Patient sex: M
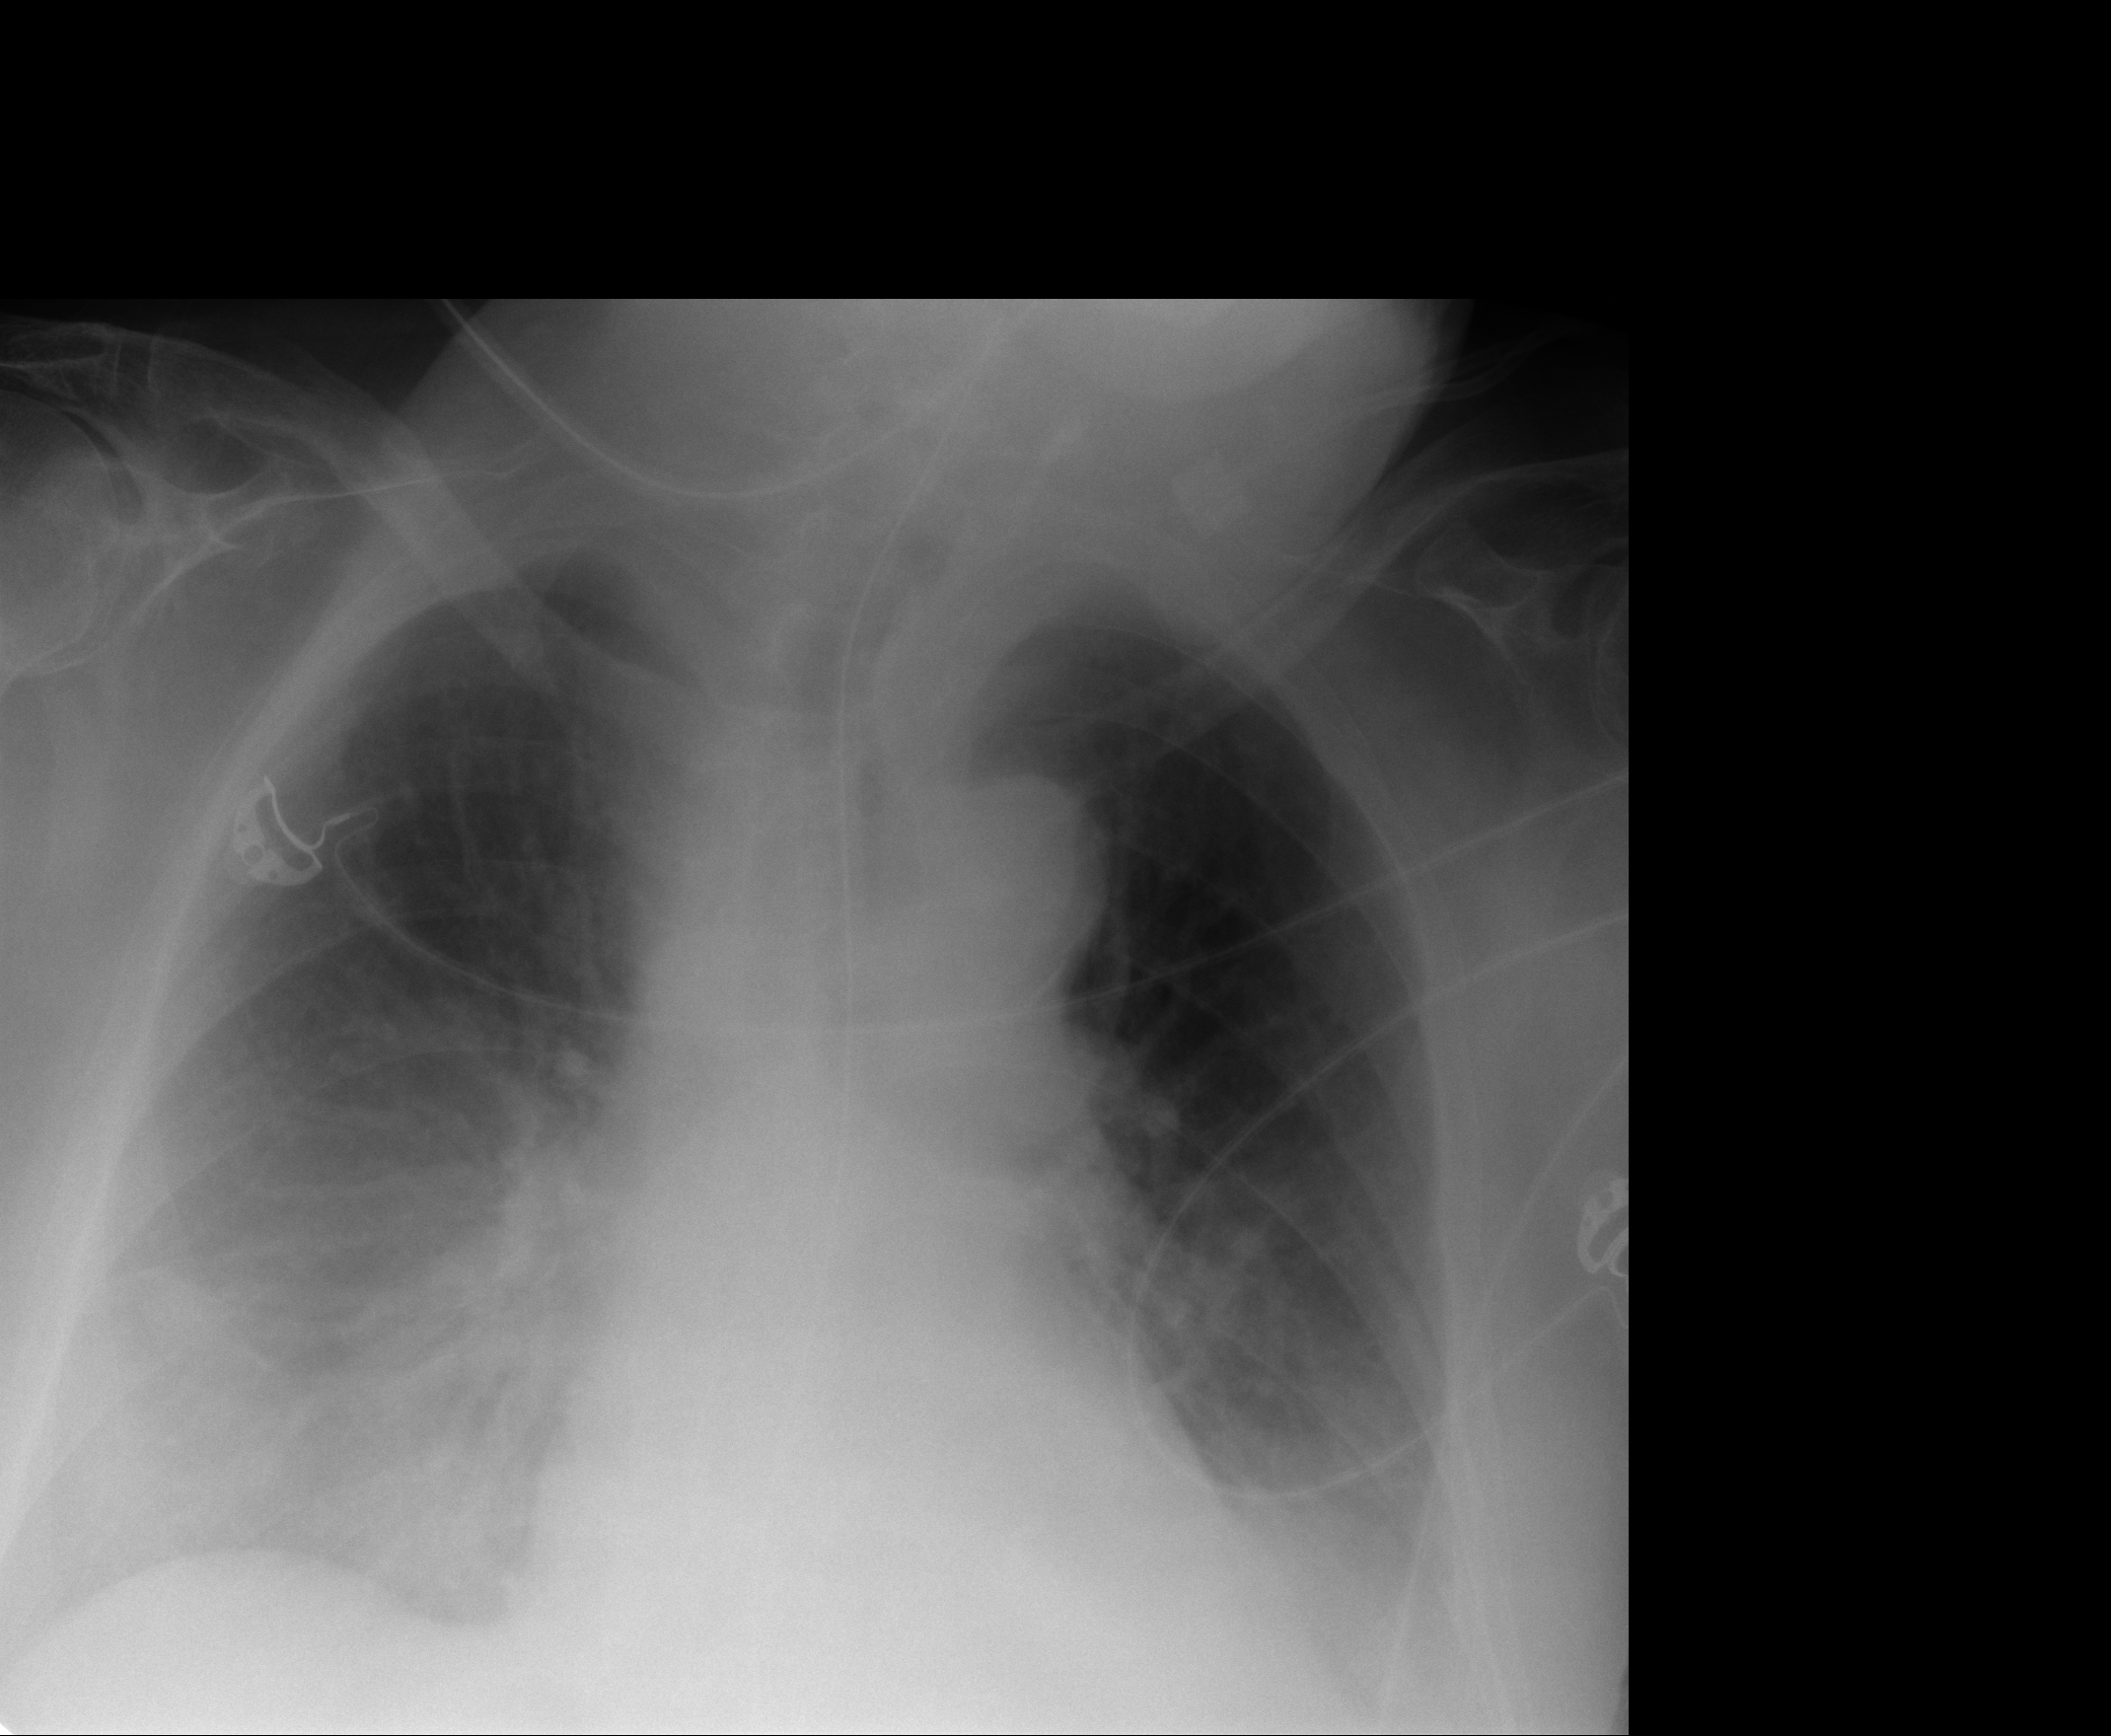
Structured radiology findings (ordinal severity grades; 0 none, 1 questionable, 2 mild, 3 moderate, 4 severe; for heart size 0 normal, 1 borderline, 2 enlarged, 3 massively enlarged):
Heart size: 1
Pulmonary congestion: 3
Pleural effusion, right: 3
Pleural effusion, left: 2
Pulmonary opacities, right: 2
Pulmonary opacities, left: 2
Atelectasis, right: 3
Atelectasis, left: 2